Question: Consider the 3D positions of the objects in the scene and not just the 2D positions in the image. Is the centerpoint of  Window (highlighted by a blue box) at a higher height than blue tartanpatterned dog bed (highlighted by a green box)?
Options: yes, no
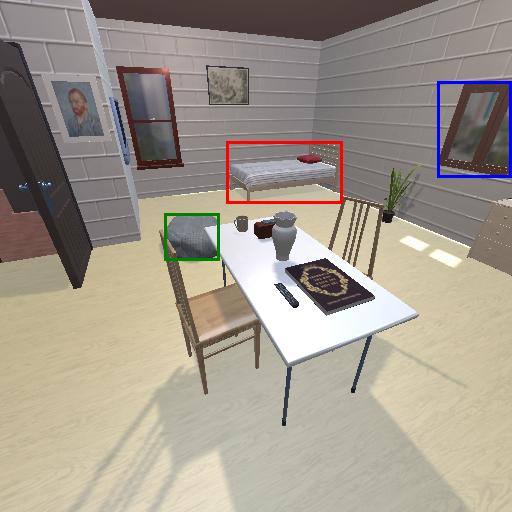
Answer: yes